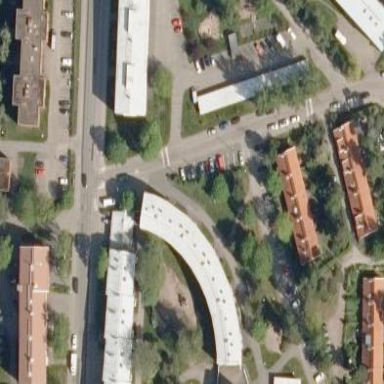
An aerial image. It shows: Gabled roof adorns the apartments building.